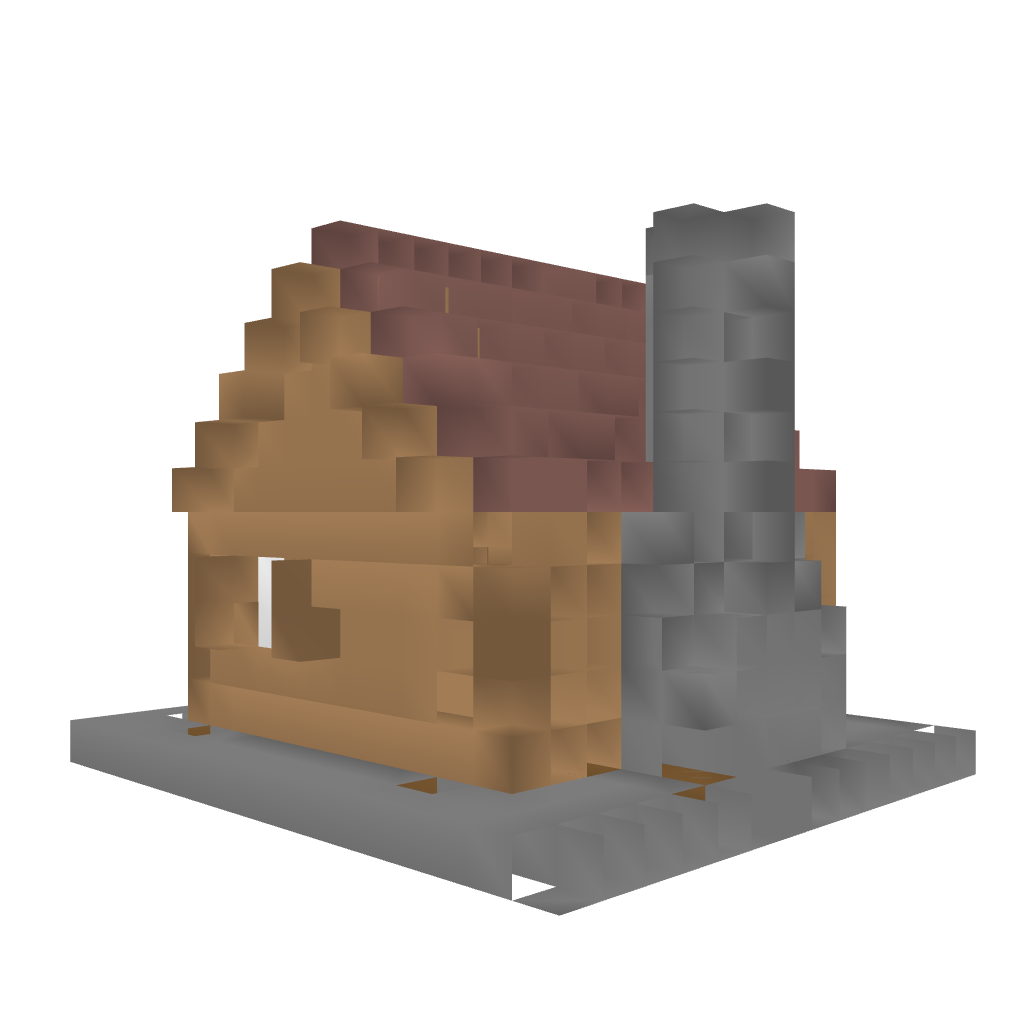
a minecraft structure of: Small Cabin House bad low quality